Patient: sex F, age 69
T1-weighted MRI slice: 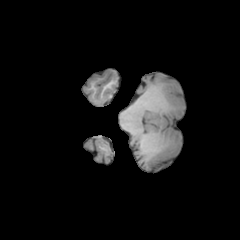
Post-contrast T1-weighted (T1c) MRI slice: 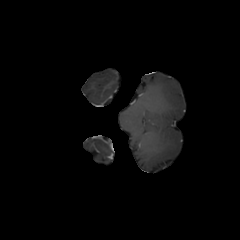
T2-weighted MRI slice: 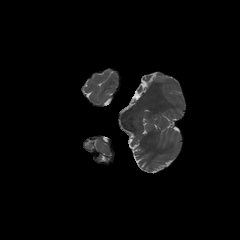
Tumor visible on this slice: yes
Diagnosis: Astrocytoma, IDH-wildtype
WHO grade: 2